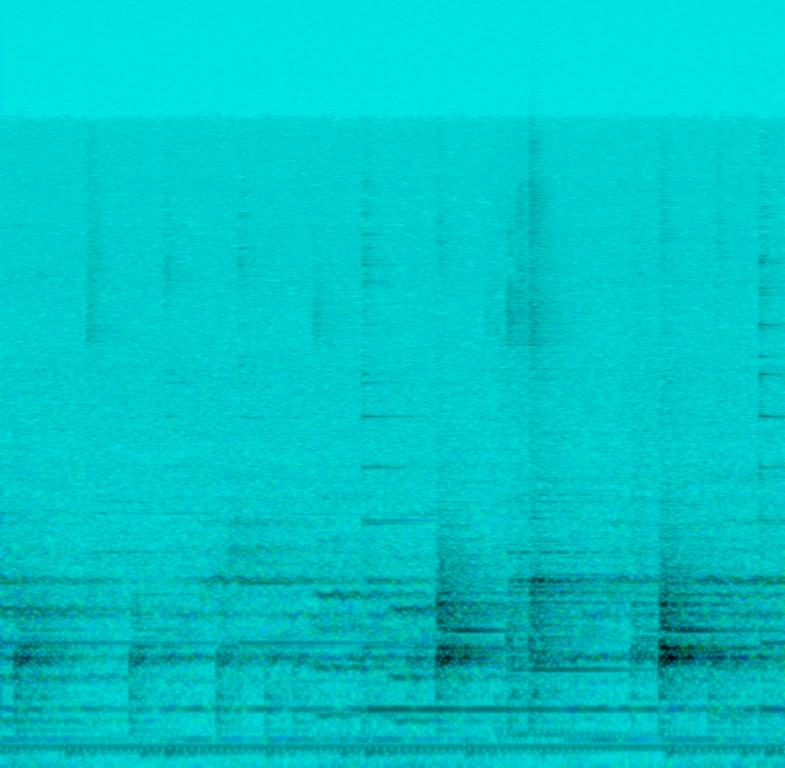
The Ambient music features soft metallic percussive elements and wide synth pad chords. It sounds calming, relaxing, mellow and soft - like something you would listen to while meditating.